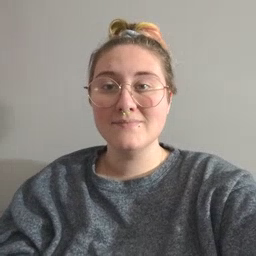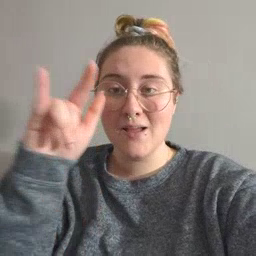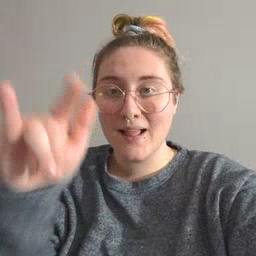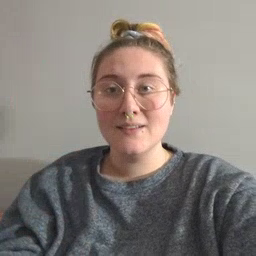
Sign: airplane